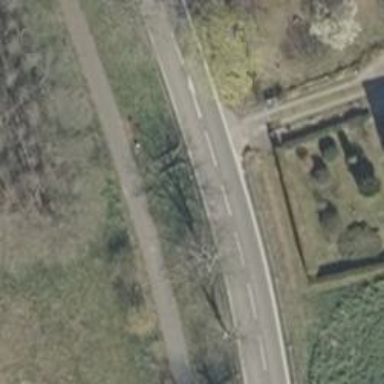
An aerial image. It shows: Footway covered with grass.